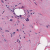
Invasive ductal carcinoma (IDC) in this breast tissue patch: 1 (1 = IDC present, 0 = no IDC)